Interaction volume radius: 5 \u00c5
Interaction volume height: 10 \u00c5
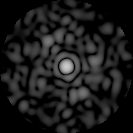
Disorder parameter: 0.8276